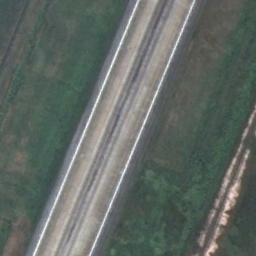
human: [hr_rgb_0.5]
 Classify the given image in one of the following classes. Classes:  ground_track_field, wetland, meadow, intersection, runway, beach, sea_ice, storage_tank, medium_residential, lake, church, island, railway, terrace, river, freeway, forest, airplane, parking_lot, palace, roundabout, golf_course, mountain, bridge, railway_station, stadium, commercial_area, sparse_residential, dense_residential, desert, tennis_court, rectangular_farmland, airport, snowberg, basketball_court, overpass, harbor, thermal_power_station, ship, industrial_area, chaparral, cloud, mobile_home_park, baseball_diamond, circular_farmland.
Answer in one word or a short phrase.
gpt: runway